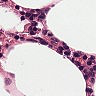
Metastatic tissue present: no